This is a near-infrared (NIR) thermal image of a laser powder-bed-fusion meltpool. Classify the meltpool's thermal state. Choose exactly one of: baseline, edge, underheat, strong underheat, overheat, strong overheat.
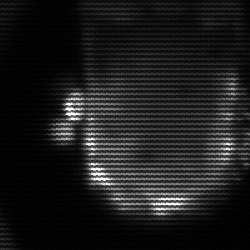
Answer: baseline